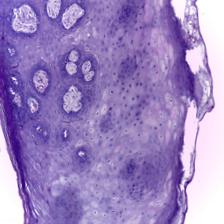
Diagnosis: Normal